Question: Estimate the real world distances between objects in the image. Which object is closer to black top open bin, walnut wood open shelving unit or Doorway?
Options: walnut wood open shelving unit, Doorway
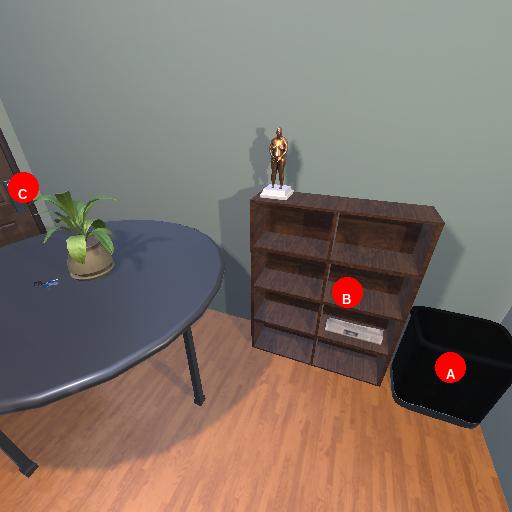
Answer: walnut wood open shelving unit